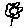
Label: flower